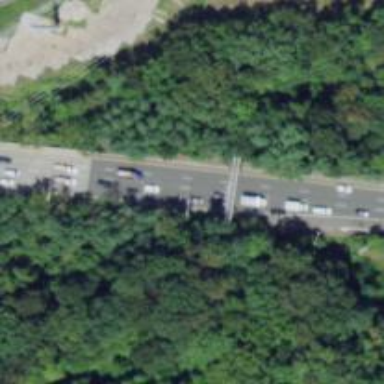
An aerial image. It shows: Asphalt trunk highway which is also expressway.